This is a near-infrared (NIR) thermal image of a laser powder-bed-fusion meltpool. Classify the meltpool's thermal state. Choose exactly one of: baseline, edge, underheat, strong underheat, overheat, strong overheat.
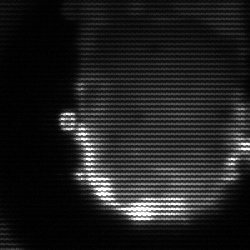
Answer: baseline